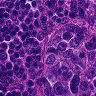
Metastatic tissue present: yes